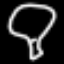
Label: mushroom